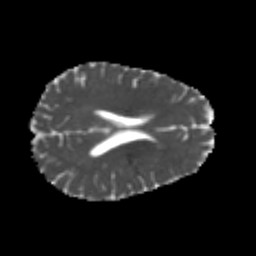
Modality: MD
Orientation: axial
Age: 26
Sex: female
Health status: healthy
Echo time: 0.074 s